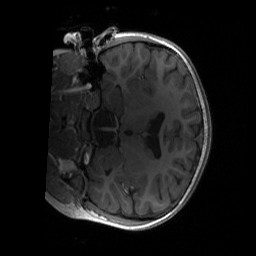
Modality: T1w
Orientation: coronal
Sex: female
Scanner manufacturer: siemens
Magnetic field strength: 3 T
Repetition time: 1.9 s
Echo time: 0.00243 s